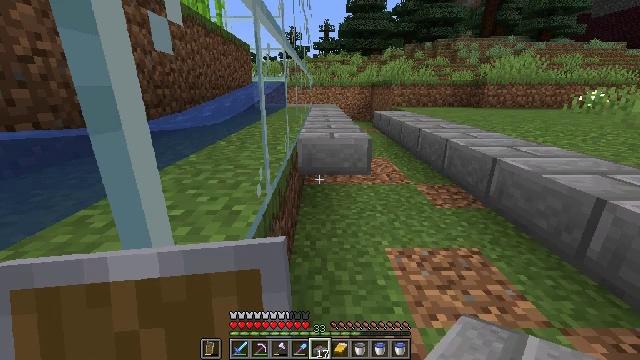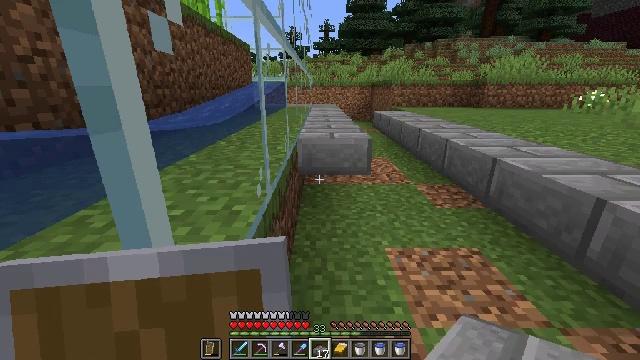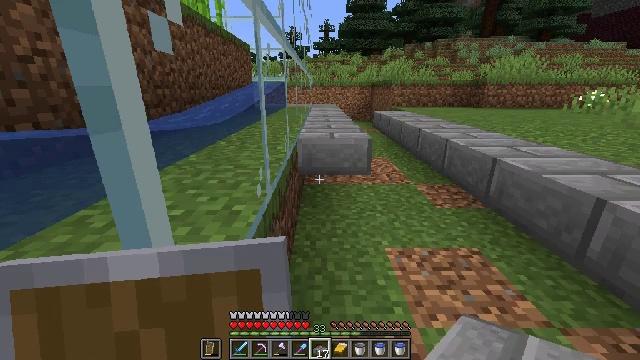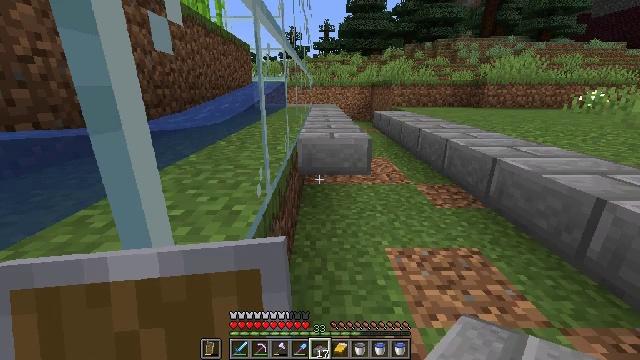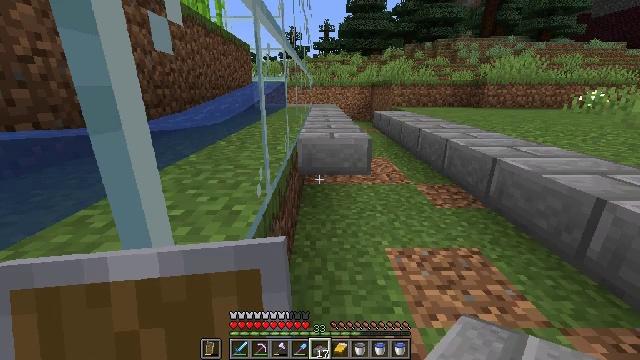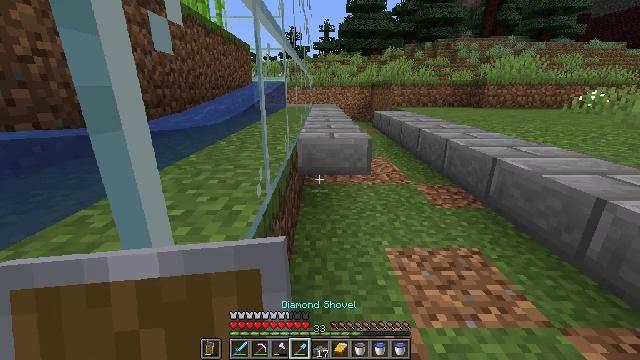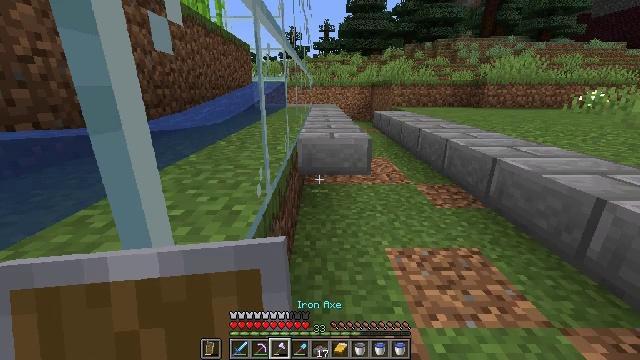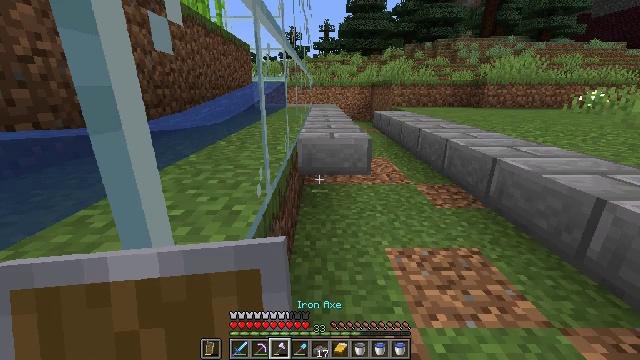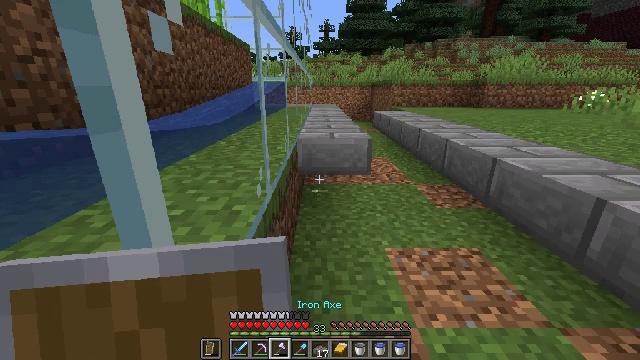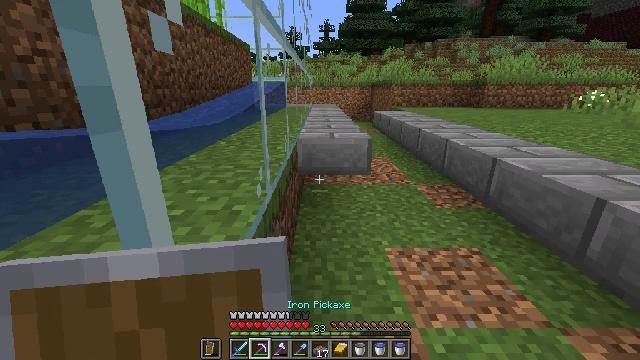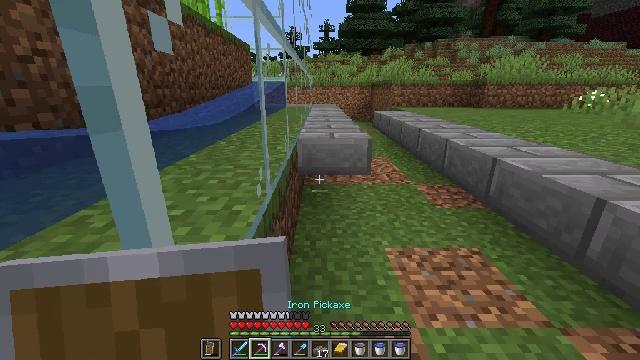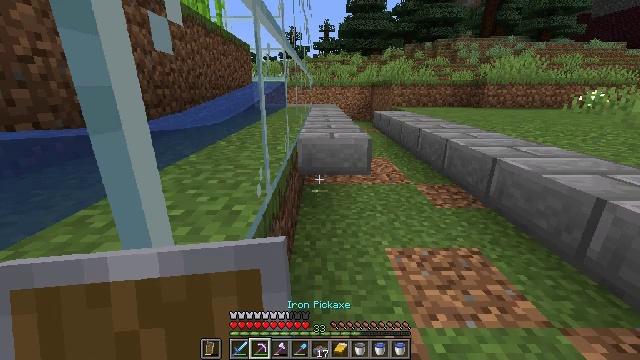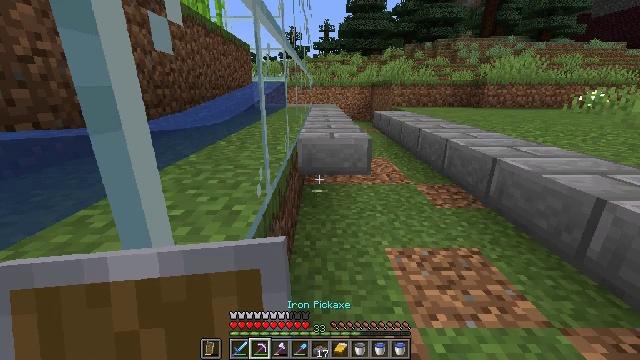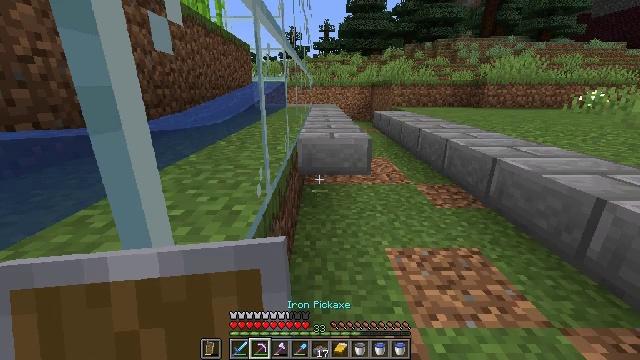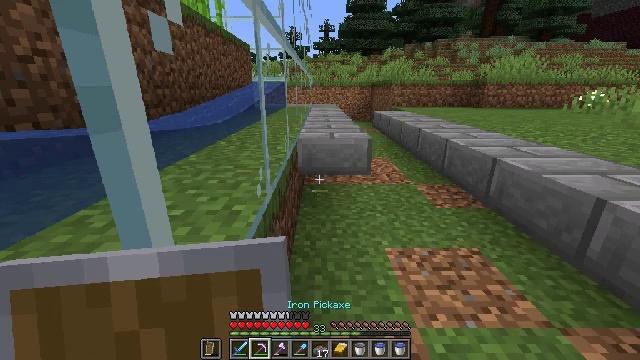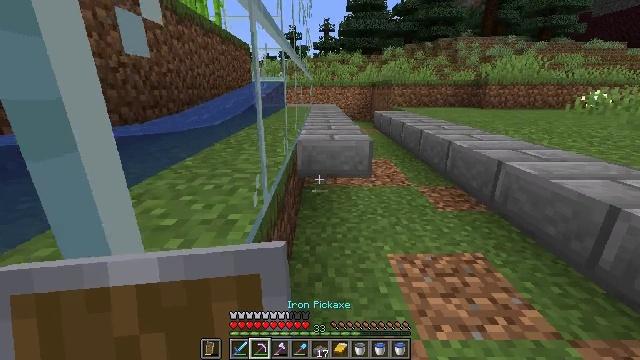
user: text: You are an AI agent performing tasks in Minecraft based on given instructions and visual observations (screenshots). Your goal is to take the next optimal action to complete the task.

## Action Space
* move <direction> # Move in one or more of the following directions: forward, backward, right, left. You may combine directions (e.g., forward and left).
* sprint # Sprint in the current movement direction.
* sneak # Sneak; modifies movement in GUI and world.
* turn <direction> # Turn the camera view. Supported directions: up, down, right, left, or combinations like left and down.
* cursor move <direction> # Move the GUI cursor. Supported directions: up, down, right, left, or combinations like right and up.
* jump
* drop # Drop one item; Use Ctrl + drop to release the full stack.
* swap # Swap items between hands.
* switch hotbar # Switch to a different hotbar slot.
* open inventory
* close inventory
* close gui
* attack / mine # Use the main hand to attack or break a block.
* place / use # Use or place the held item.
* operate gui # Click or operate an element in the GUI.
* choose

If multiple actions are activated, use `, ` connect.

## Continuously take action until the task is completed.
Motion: motion action
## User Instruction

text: Mine stone brick slab from the floor.
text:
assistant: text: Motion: no_op
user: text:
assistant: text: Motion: no_op
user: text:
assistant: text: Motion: no_op
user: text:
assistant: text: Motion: no_op
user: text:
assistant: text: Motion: no_op
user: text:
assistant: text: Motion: no_op
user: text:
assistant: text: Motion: no_op
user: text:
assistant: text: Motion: no_op
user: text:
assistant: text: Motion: no_op
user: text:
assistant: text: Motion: no_op
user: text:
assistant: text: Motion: no_op
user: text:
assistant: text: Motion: no_op
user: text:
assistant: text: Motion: no_op
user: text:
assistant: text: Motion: no_op
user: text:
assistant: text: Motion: move forward
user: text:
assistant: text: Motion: move forward
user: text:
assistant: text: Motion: move forward
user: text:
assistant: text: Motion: move forward, turn up
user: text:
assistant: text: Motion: move forward, turn up
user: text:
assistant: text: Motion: attack / mine
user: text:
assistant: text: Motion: attack / mine
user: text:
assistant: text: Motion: attack / mine
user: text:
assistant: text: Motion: attack / mine
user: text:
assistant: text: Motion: attack / mine
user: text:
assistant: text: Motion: attack / mine
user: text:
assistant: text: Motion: attack / mine
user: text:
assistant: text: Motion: attack / mine
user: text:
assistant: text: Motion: attack / mine
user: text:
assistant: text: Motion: attack / mine
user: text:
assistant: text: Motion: move forward, attack / mine